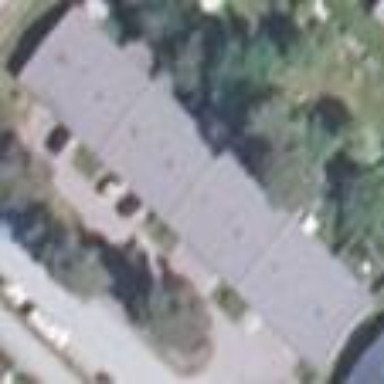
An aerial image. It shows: Terrace building.